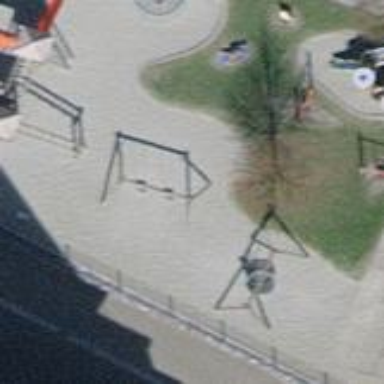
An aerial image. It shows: Playground area for leisure activities on the land.